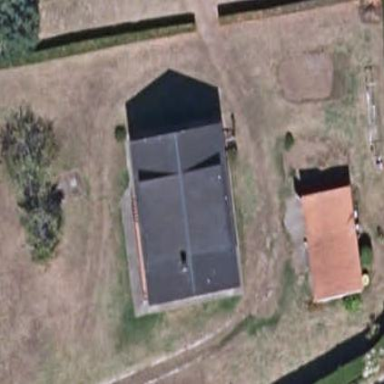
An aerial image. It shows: Simple and straightforward house.